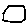
Label: hexagon